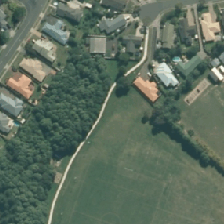
Land cover: urban_parkland